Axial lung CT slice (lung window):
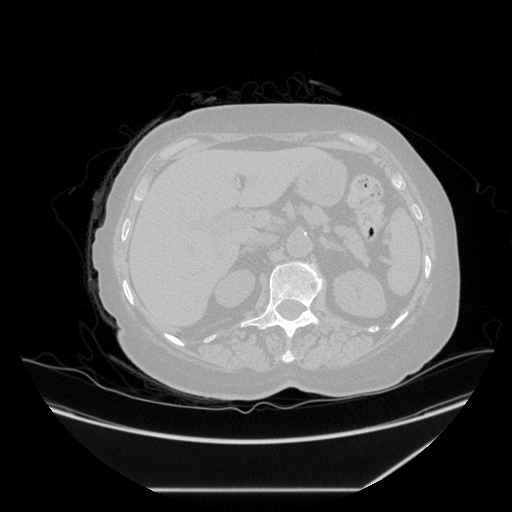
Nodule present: no